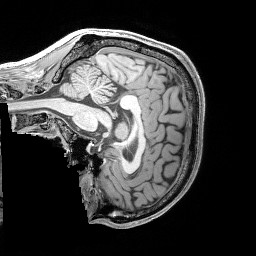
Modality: T1w
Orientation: sagittal
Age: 22
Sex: male
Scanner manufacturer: siemens
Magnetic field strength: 3 T
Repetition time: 2.53 s
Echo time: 0.00326 s